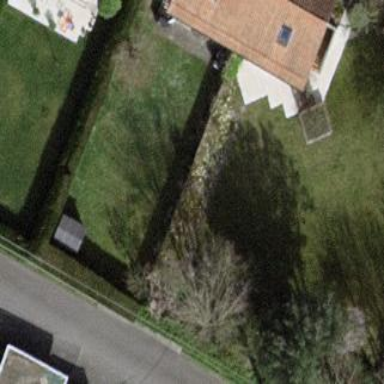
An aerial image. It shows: Garden enclosed by fence.